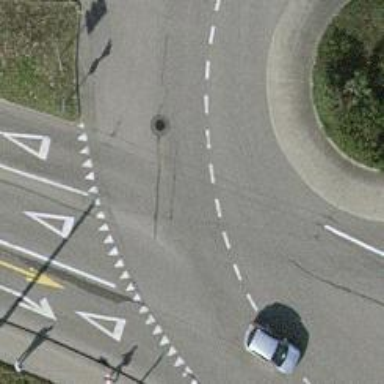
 featuring roundabout. The presence of trolley wires indicates electric trolleybuses operating in the area."